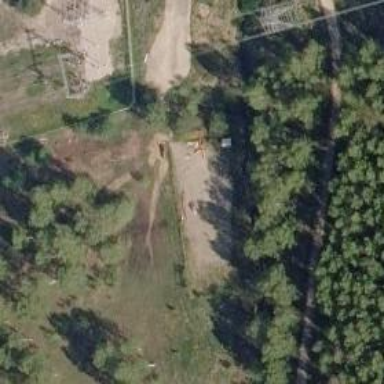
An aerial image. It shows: Disc golf tee area.